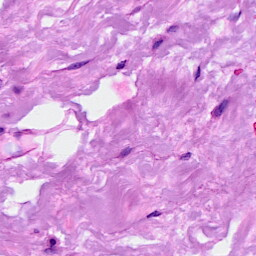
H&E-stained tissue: Breast